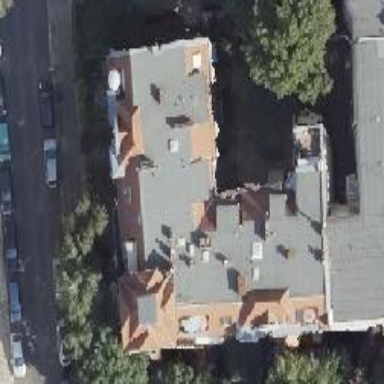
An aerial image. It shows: Apartment building with double saltbox roof shape.